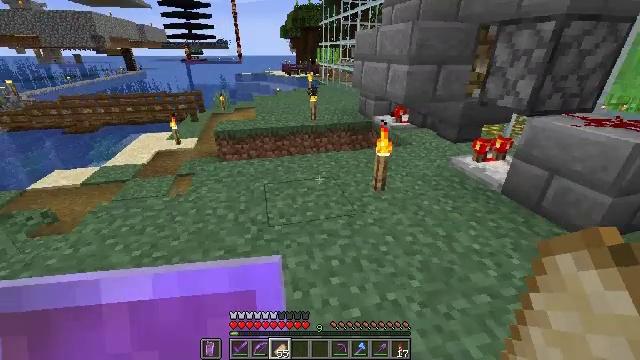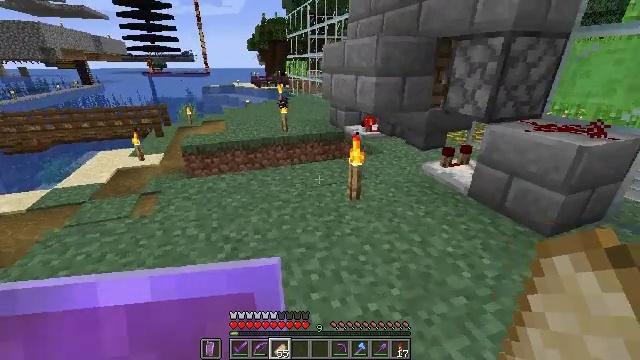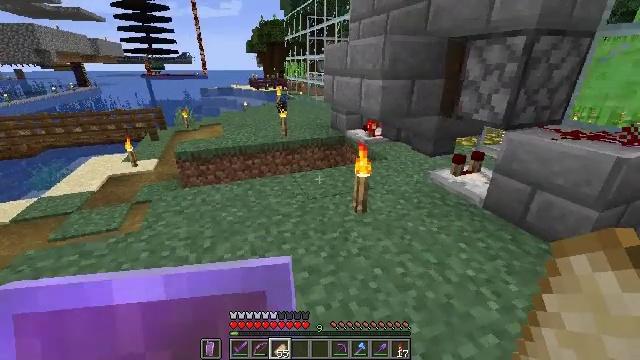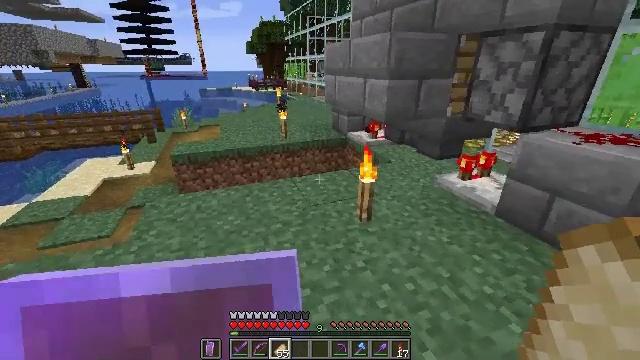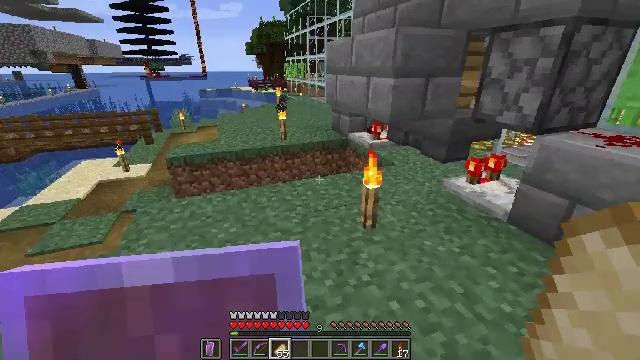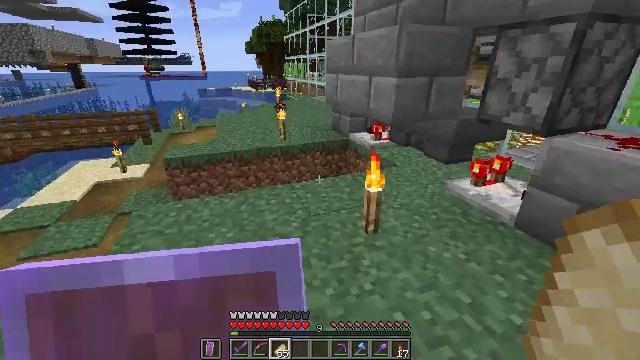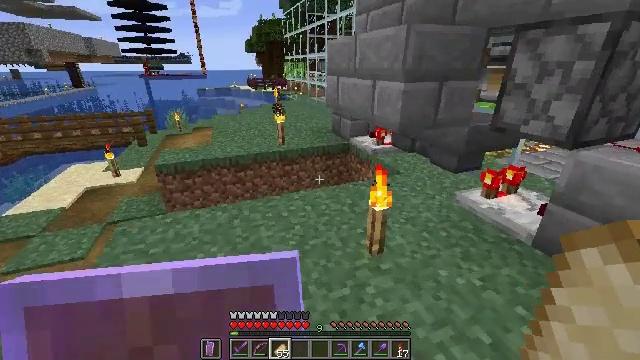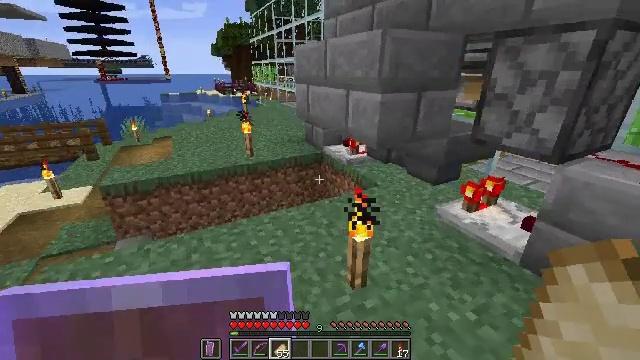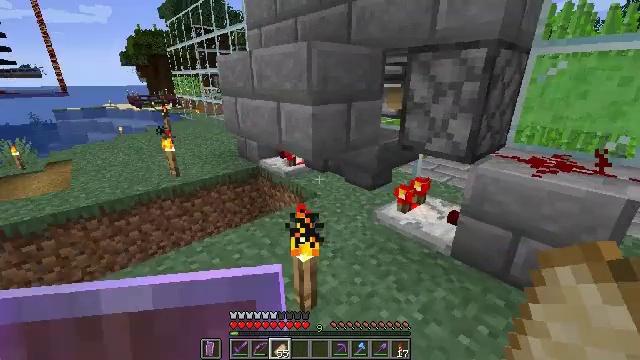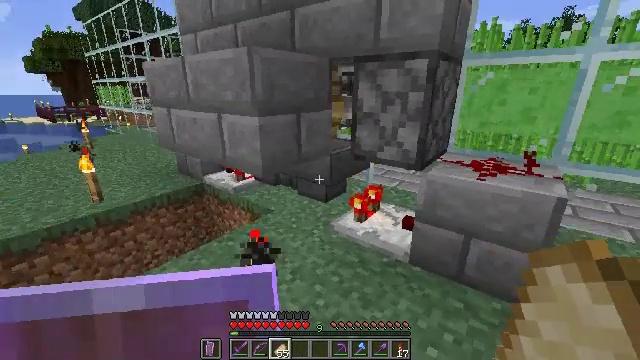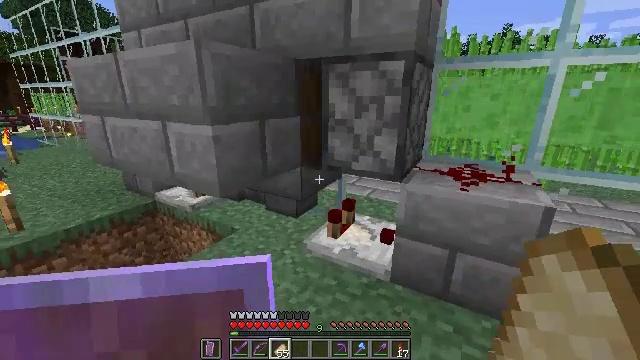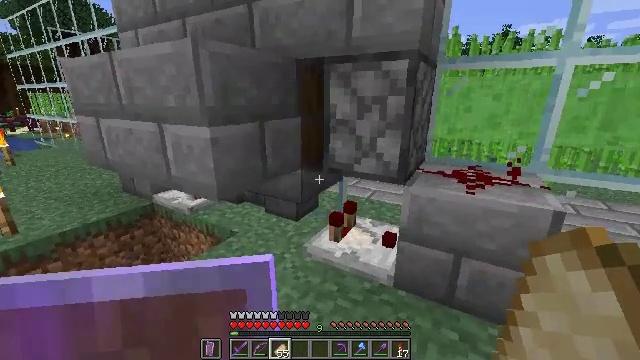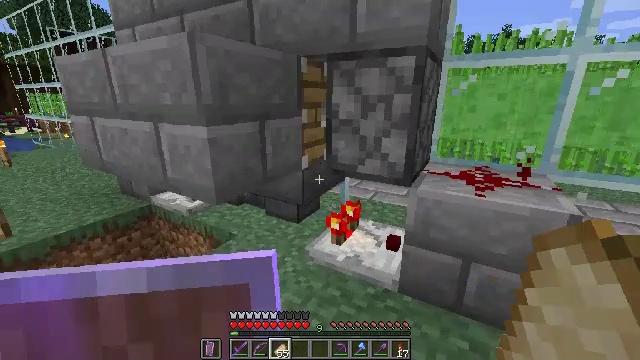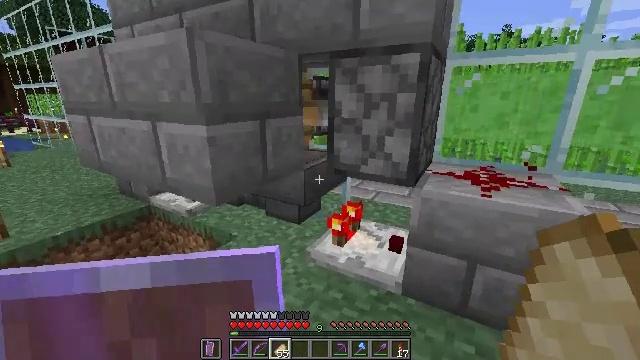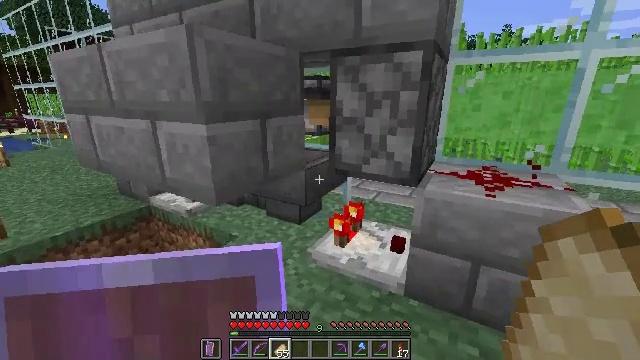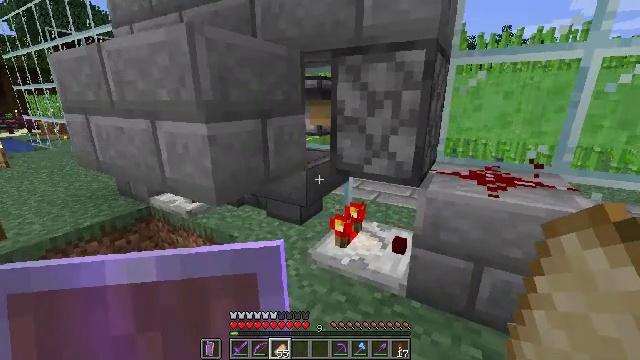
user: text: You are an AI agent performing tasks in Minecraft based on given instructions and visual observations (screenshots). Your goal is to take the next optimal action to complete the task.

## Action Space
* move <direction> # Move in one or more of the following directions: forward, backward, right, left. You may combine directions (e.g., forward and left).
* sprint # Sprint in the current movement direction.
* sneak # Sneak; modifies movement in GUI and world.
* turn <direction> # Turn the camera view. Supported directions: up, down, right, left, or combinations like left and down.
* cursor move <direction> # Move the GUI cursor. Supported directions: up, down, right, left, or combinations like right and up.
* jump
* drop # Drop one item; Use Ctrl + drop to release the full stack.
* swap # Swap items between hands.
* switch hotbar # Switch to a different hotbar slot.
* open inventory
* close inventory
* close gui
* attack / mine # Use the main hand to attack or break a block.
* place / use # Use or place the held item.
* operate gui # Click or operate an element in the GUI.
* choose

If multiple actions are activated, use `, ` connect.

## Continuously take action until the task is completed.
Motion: motion action
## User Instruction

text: Mine the comparator to reclaim it.
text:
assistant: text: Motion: move forward, turn right and up
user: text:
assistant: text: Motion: move forward
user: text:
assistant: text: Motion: move forward
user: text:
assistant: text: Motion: move forward
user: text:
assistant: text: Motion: move forward
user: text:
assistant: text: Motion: move forward
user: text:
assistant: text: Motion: move forward, turn right
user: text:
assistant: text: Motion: move forward, turn right and up
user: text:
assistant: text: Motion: move forward, turn right and up
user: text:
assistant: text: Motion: move forward, turn right and up
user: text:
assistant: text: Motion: no_op
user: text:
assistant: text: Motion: no_op
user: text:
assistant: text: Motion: no_op
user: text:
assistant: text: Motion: no_op
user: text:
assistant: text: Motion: no_op
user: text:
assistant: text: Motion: no_op
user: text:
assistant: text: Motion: no_op
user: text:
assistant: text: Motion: no_op
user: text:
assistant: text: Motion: no_op
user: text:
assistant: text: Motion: no_op
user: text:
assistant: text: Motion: move right
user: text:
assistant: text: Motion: move right
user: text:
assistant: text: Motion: move right, turn right and down
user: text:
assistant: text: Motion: move forward and move right, turn down
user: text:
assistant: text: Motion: move forward and move right
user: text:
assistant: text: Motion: move forward and move right, turn down
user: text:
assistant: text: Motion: move forward and move right, turn right and down
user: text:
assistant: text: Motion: move forward and move right, turn right and down
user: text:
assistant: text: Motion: move forward
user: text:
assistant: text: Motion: no_op